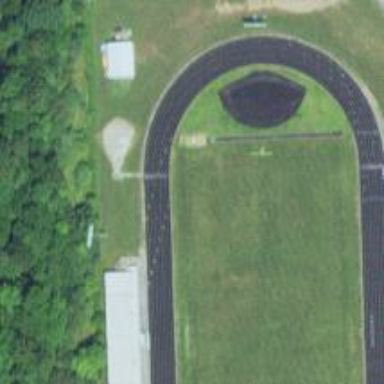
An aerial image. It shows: Track in leisure land.